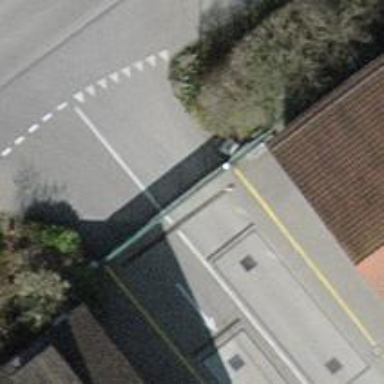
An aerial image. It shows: Surveillance system is in place.